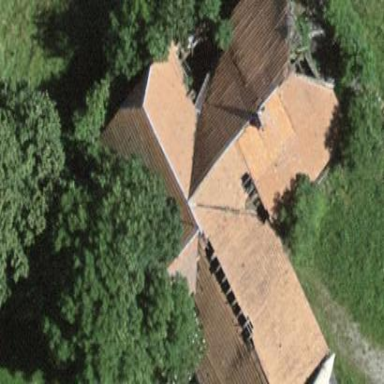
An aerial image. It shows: Farm building.